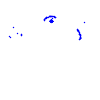
Particle: kaon